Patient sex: M
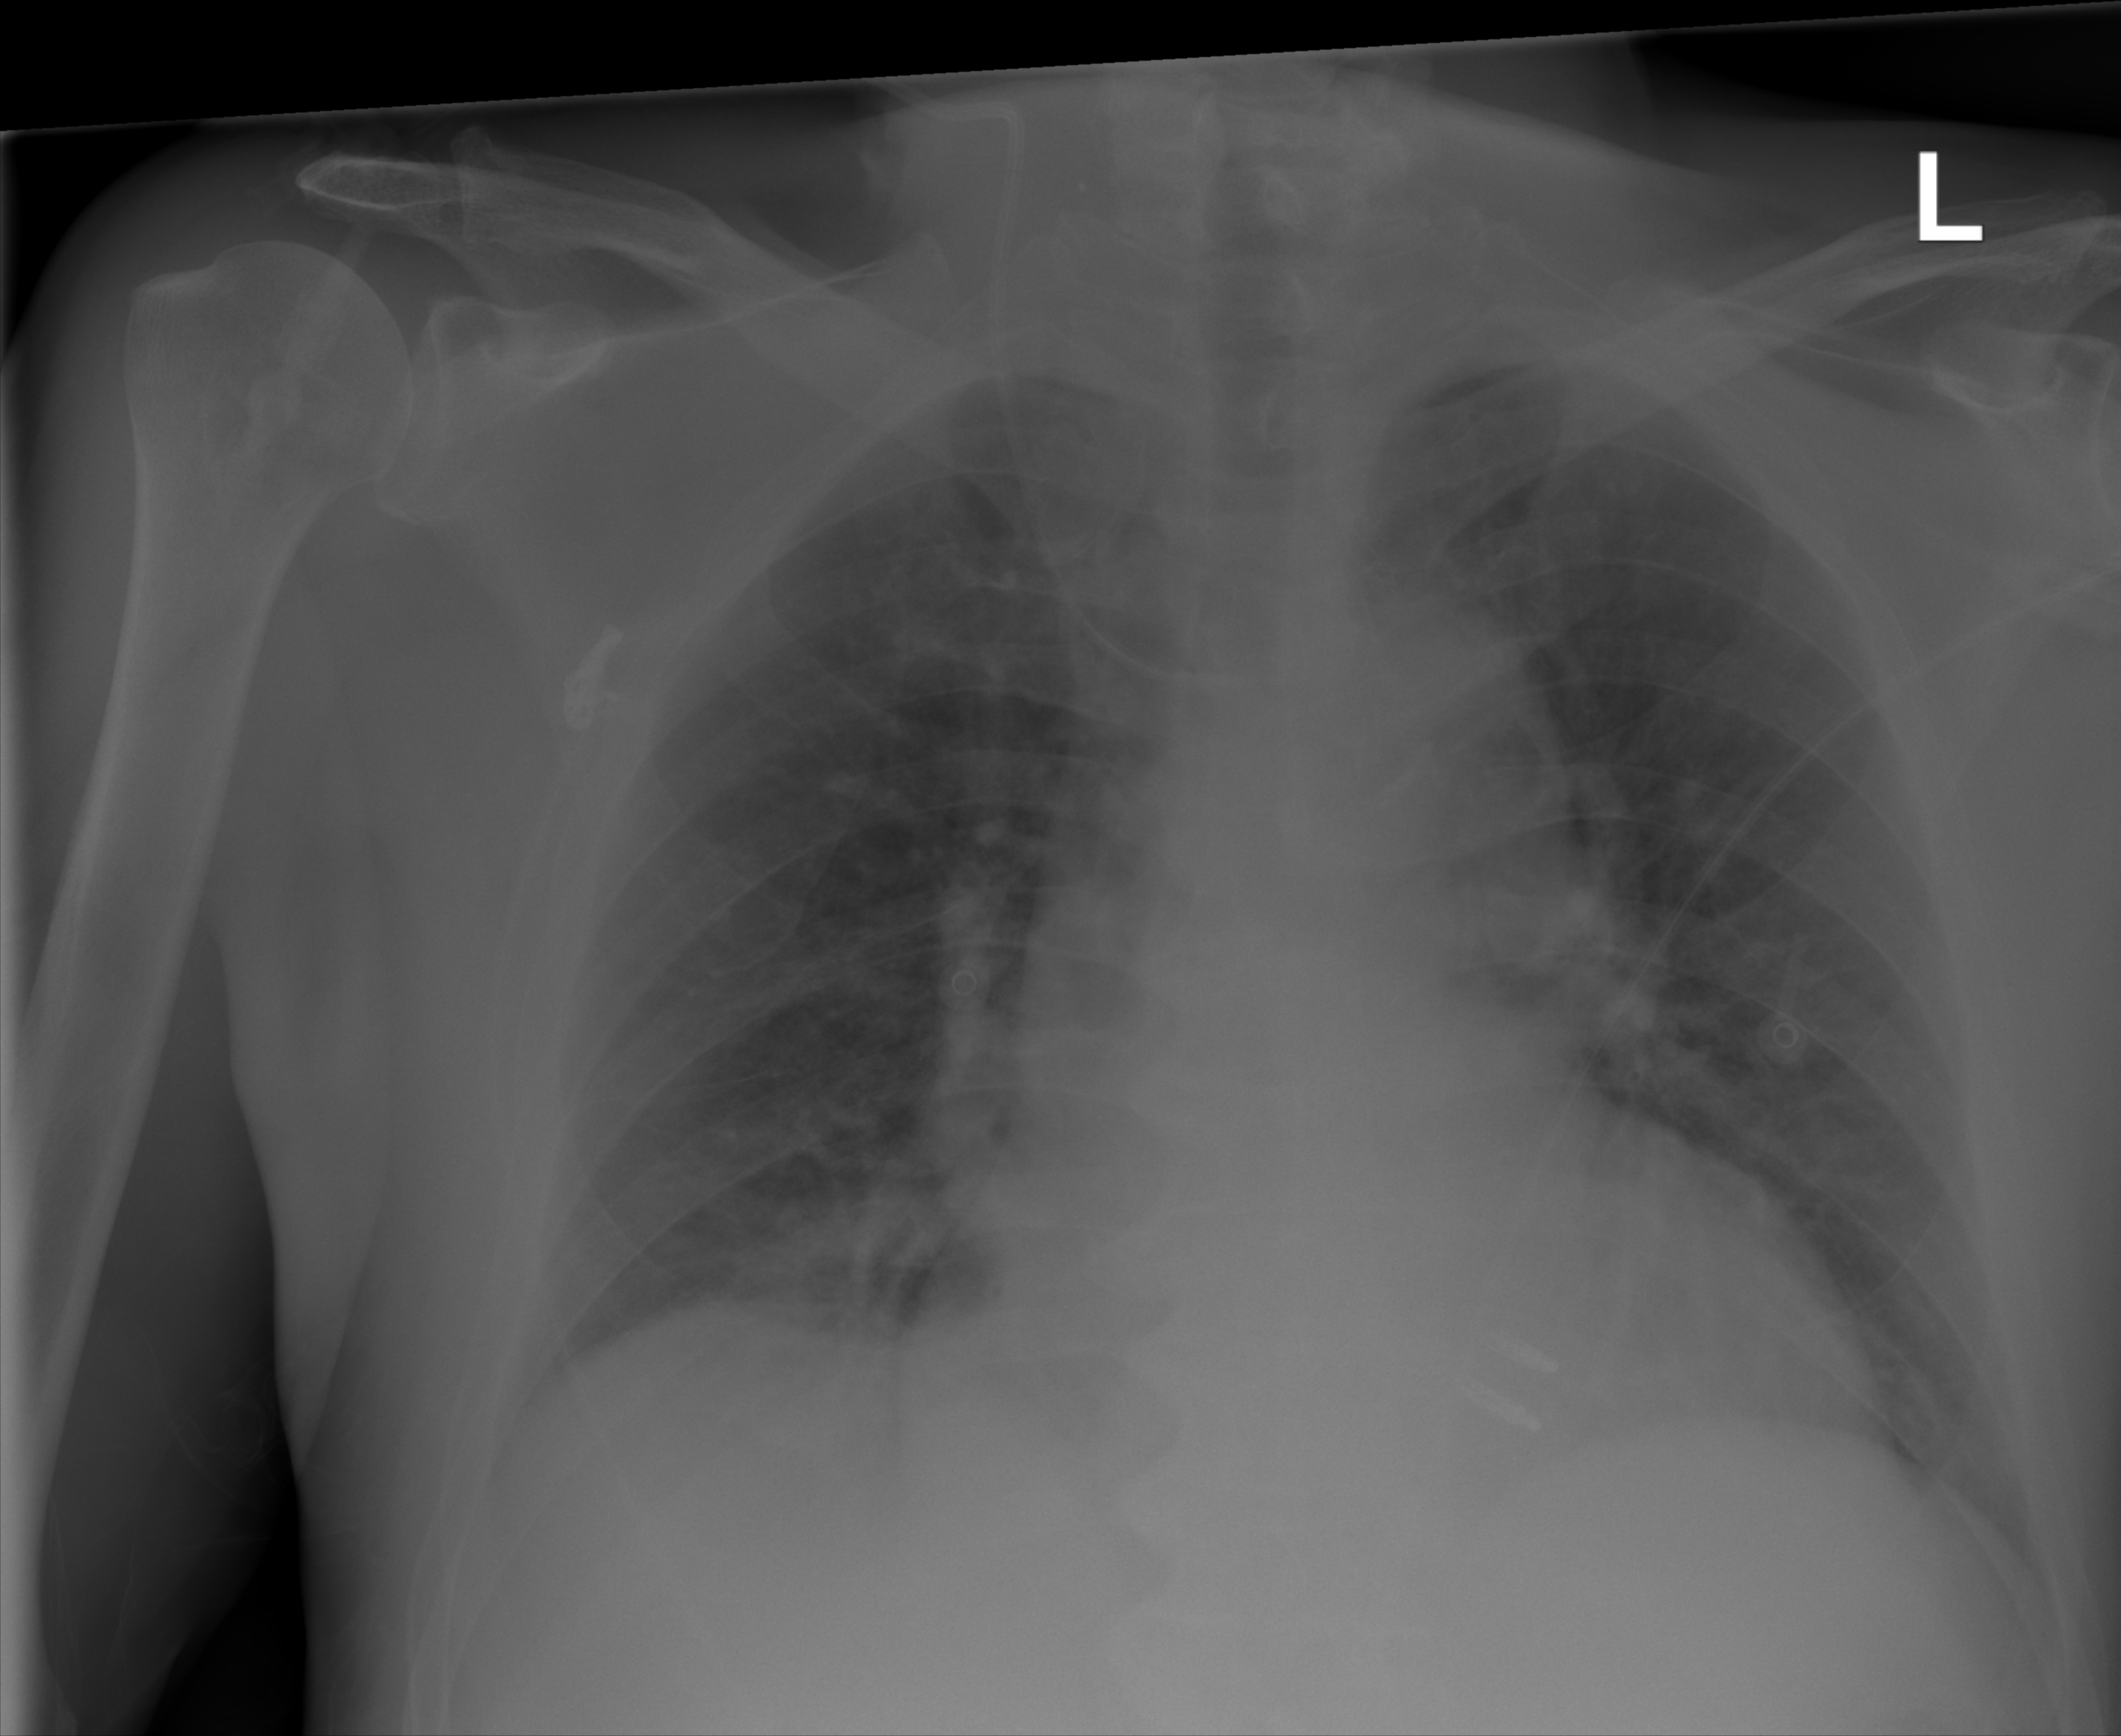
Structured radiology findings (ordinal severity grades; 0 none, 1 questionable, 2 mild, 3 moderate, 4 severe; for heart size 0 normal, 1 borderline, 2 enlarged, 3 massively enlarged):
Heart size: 2
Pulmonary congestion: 2
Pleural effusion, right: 0
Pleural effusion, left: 0
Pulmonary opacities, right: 0
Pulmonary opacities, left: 0
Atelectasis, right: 2
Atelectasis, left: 0